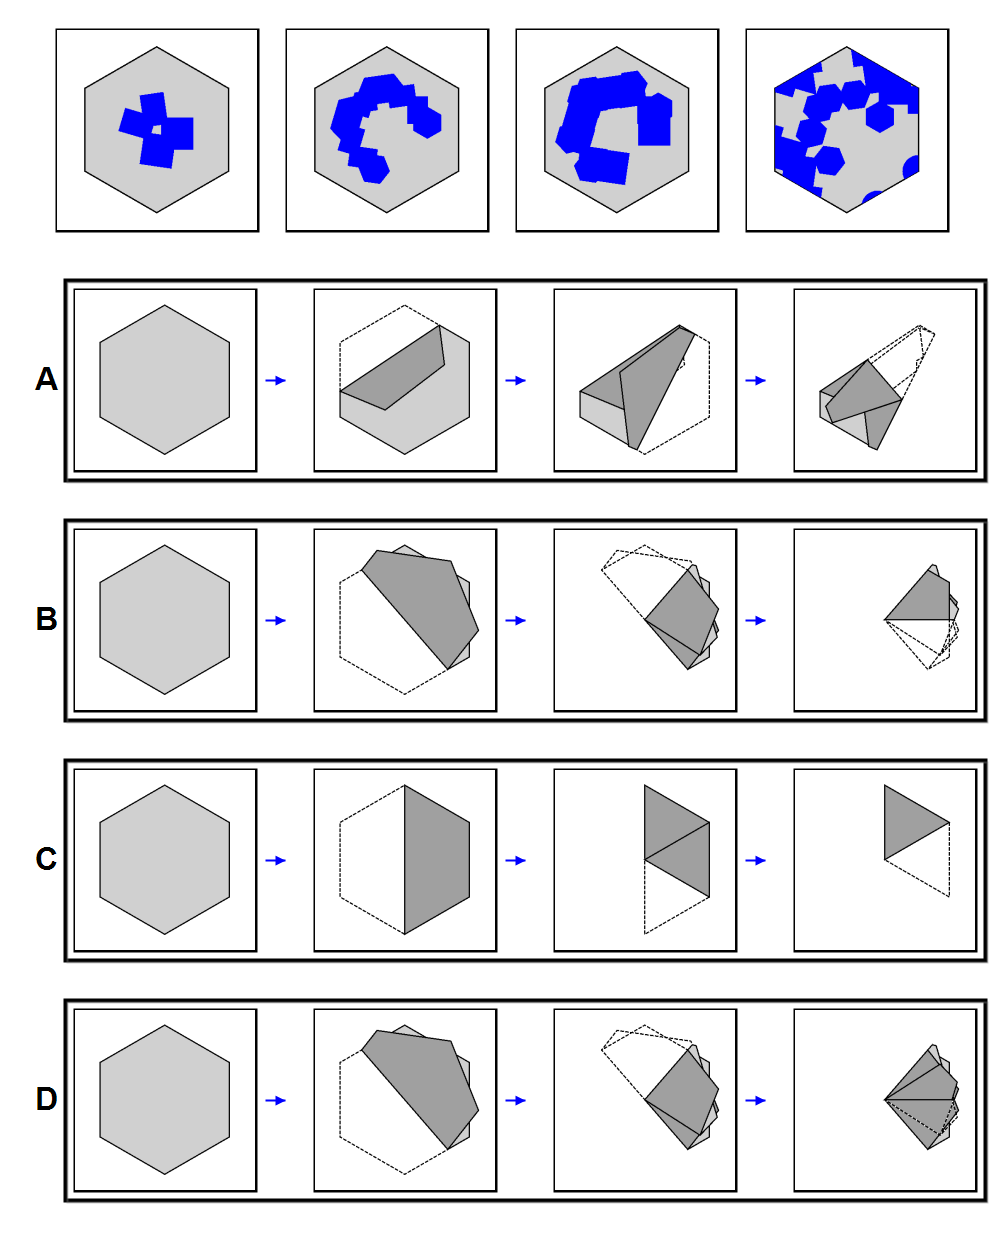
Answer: D